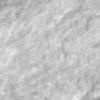
Label: no_change